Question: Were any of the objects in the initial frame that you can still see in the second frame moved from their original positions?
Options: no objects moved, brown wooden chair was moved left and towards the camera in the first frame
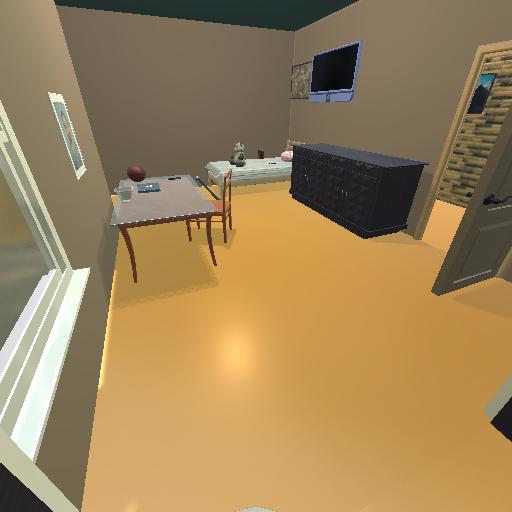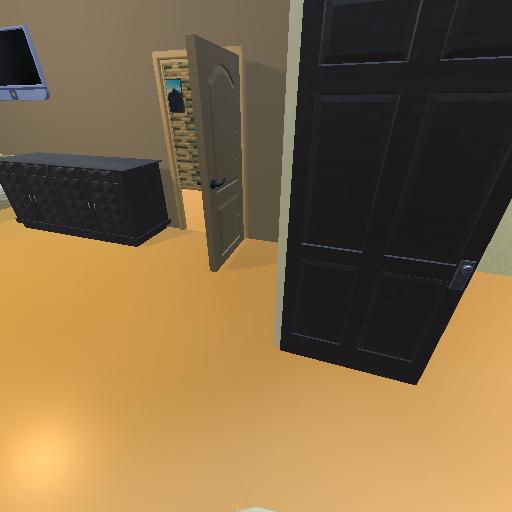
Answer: no objects moved